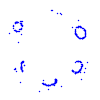
Particle: proton